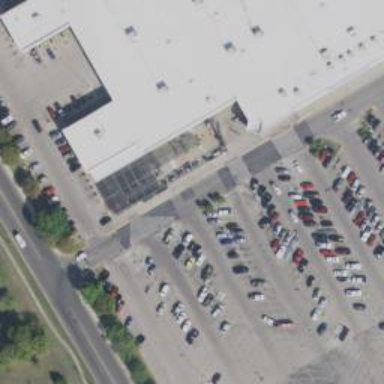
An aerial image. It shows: Parking space.